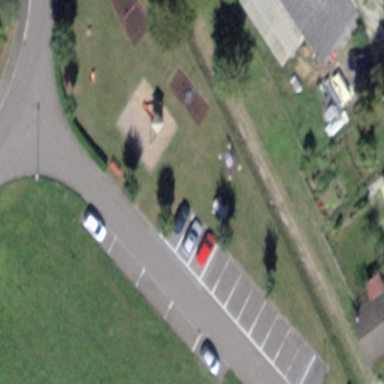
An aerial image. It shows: Playground area for leisure land.